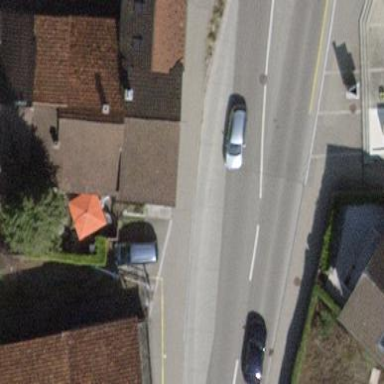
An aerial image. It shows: Terrace building.